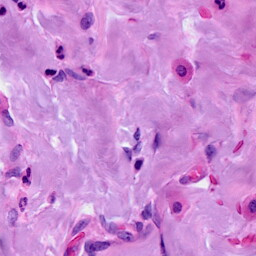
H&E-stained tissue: Breast